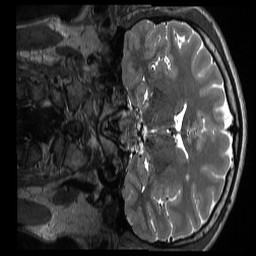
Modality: T2w
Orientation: coronal
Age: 23
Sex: male